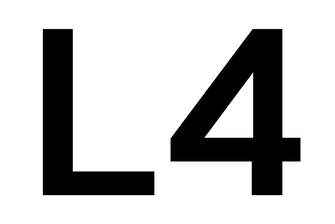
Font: InstrumentSans_SemiBold